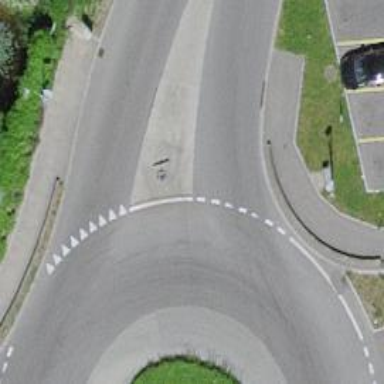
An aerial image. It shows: Secondary road around roundabout.